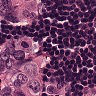
Metastatic tissue present: yes